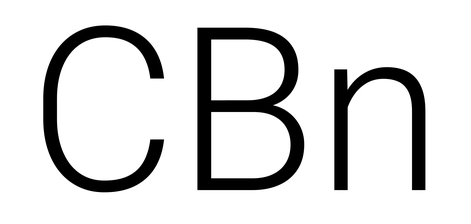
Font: Roboto_Light